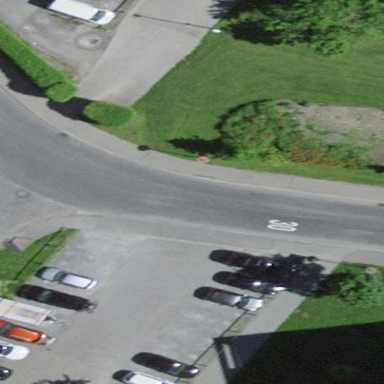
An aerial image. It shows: Parking area with surface.